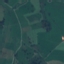
Land use / land cover: Pasture